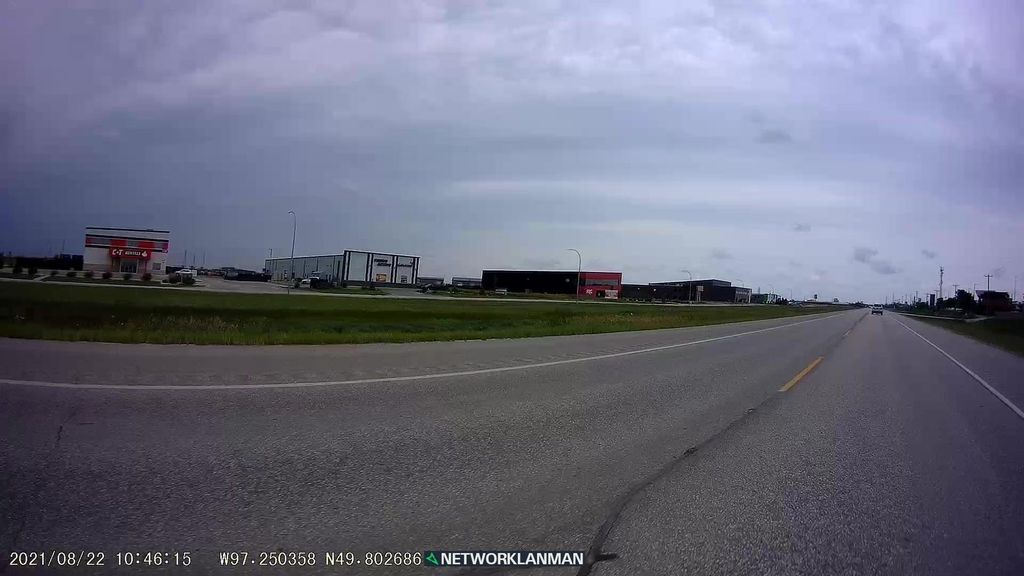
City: winnipeg